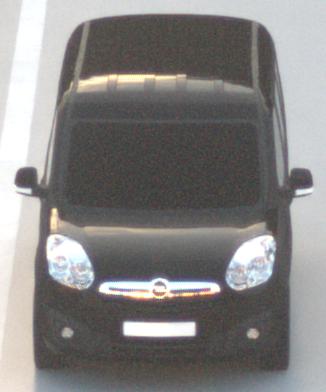
Make: Opel
Model: Combo Combi L1H1 1.4
Detailed model: Combo (D) Combi
Model produced from: 2012/01
Model produced until: 2013/11
Doors: 5
Color: black
Road condition: wet road
Daytime: sunrise or sunset
Contrast: low contrast